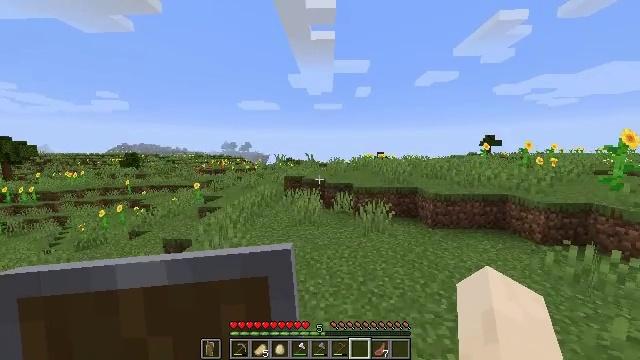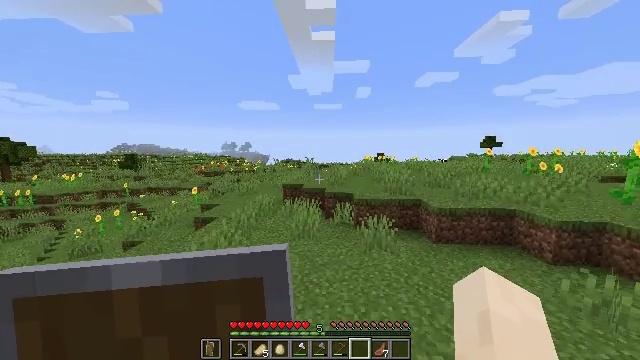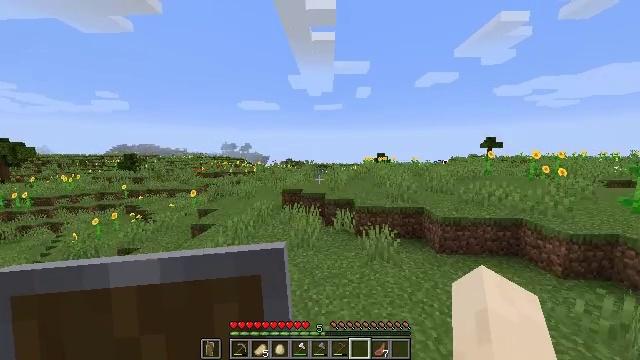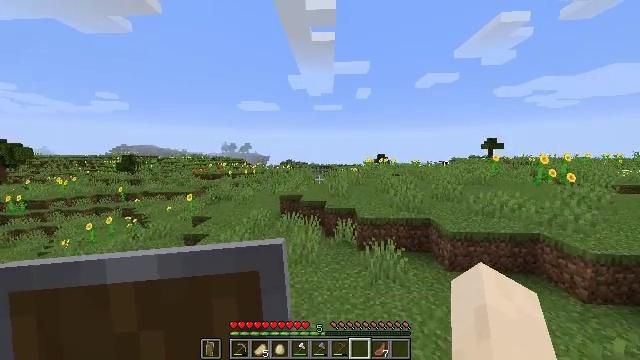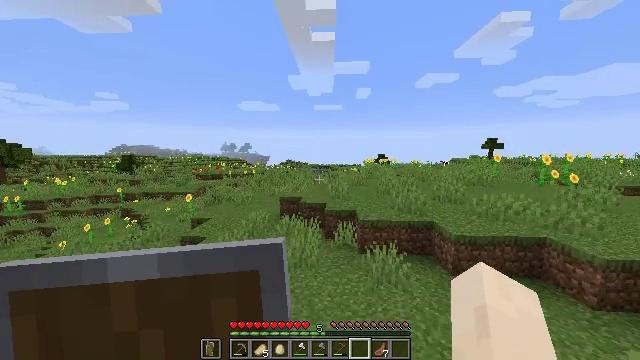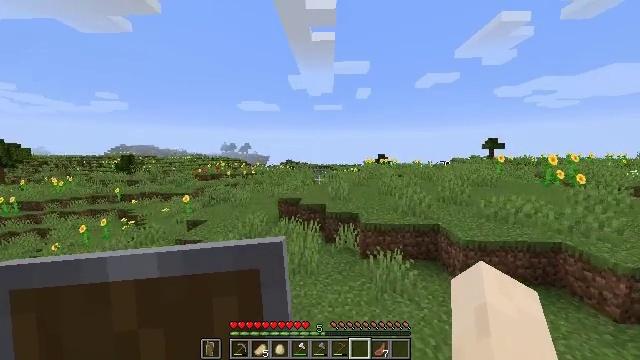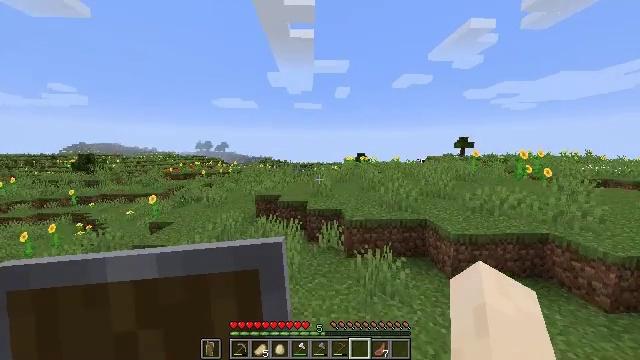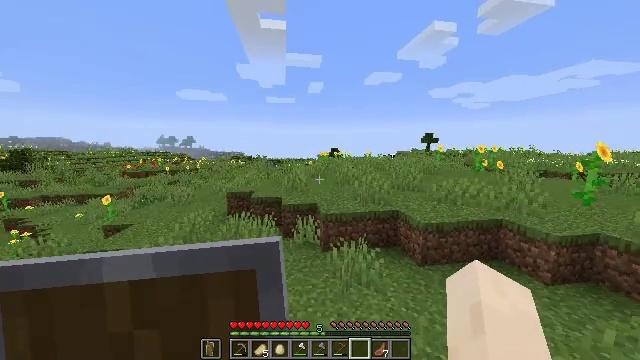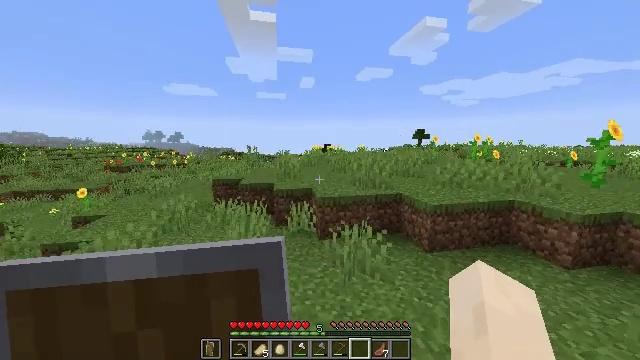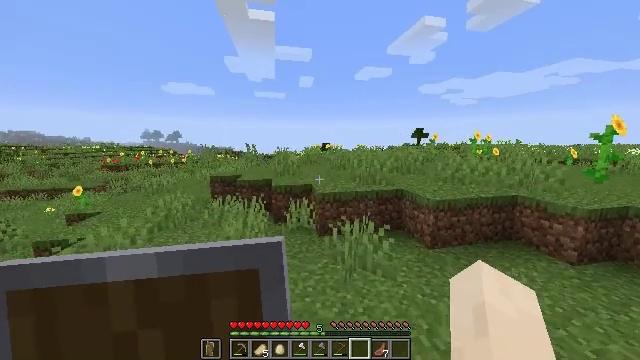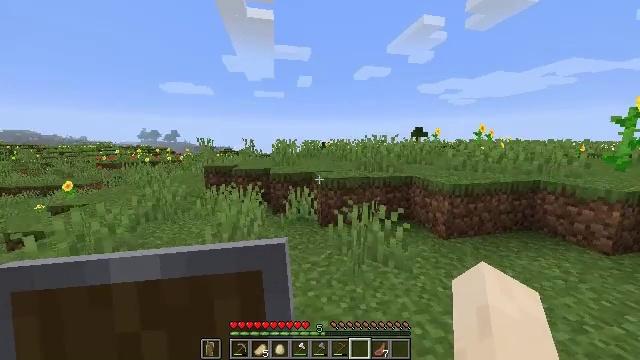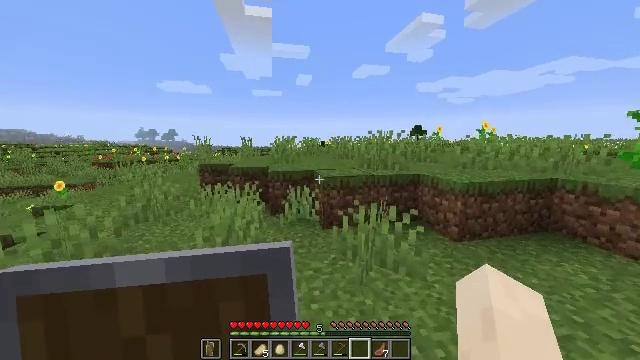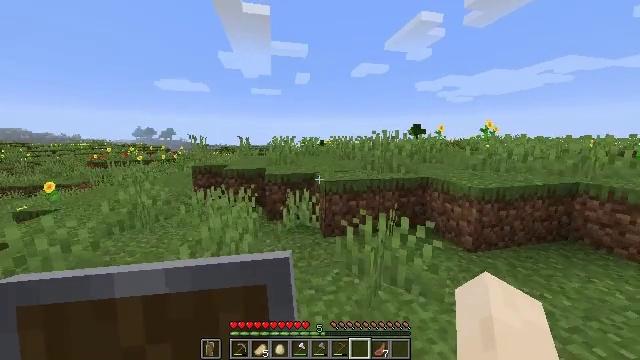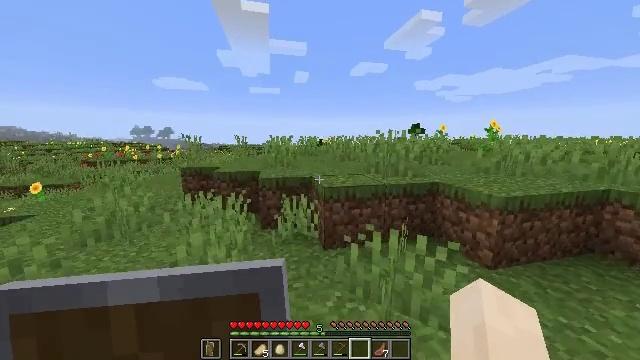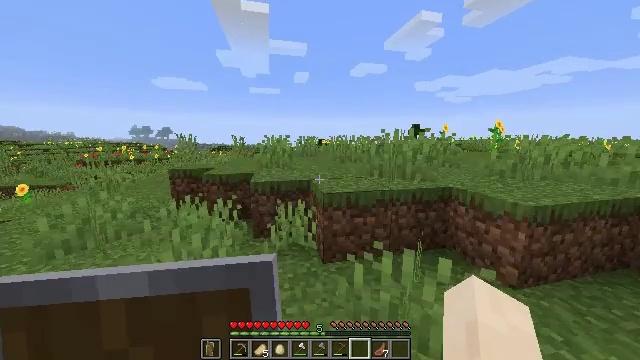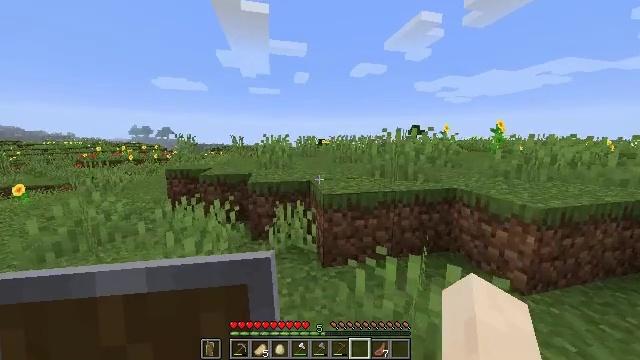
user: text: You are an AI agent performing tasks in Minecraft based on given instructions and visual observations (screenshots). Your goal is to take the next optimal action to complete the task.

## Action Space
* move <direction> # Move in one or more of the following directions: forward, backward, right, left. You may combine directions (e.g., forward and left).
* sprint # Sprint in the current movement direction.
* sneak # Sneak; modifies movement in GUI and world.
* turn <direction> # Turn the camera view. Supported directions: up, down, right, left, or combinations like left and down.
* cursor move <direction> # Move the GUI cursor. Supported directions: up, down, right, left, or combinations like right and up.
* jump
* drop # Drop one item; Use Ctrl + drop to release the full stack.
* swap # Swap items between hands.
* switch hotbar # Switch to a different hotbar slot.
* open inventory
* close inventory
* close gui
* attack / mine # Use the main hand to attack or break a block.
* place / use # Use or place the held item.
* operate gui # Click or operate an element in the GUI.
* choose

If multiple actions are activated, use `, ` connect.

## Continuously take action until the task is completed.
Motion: motion action
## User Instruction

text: Attack the pumpkin to gather it.
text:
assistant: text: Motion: move forward, sprint, jump
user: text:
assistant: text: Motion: move forward, sprint, jump
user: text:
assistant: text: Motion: move forward, sprint, jump
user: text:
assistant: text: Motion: move forward, sprint, jump
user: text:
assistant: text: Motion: move forward, sprint, jump
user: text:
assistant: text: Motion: move forward, sprint, turn right
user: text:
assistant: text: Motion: move forward, sprint, turn right and down
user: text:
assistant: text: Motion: move forward, sprint, turn right
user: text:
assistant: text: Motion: move forward, sprint
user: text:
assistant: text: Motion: move forward, sprint
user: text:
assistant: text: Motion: move forward, sprint
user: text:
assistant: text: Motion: move forward, sprint
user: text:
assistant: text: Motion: move forward, sprint
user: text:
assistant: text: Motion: move forward, sprint
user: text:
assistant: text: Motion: move forward, sprint
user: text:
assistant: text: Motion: move forward, sprint
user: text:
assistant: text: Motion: move forward, sprint, jump
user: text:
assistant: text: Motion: move forward, sprint, jump
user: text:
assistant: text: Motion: move forward, sprint, jump
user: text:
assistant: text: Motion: move forward, sprint, jump
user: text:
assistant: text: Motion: move forward, sprint, jump
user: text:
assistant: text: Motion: move forward, sprint, jump
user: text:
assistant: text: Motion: move forward, sprint, jump
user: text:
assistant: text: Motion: move forward, sprint, turn left, jump
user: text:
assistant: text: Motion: move forward, sprint, turn left
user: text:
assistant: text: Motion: move forward, sprint, turn left
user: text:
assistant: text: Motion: move forward, sprint, turn left
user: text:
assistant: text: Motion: move forward, sprint
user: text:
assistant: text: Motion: move forward, sprint
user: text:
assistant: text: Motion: move forward, sprint